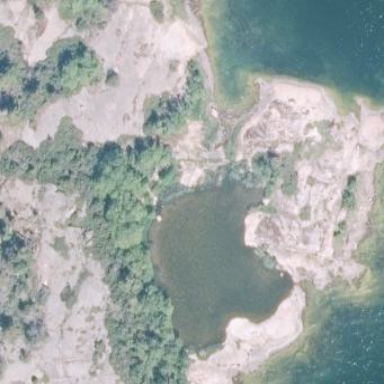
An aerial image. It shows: Lake with natural water.